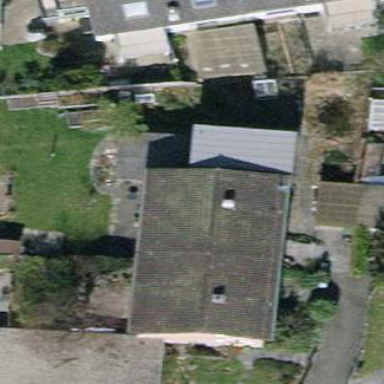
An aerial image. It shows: Building with tile roof.